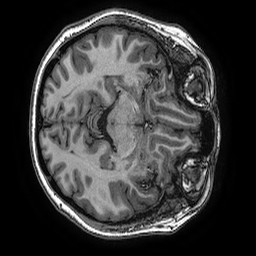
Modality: T1w
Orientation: axial
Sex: female
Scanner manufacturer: ge
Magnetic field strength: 3 T
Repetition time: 0.0077 s
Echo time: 0.003436 s